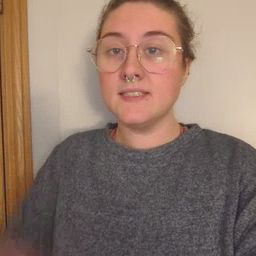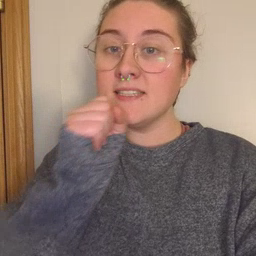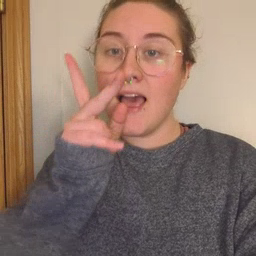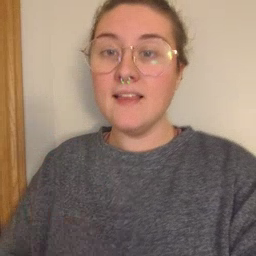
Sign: snack